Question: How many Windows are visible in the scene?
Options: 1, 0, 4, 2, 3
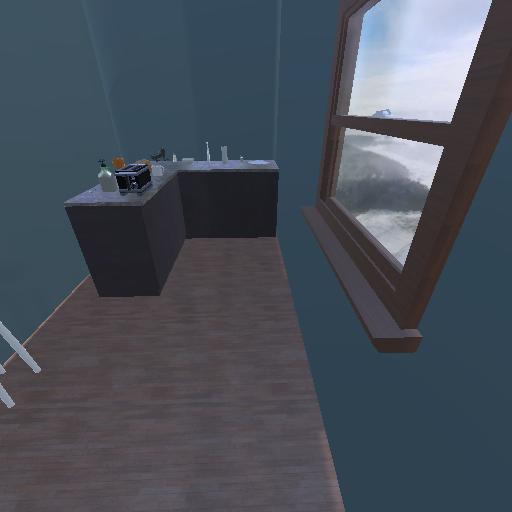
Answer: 1